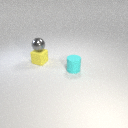
small gray metal sphere above small yellow rubber cube